Field crop: maize
Growth stage: 1
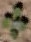
Species: chenopodium